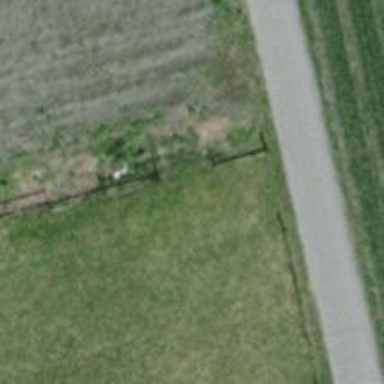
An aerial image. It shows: Brown bench in the vicinity.